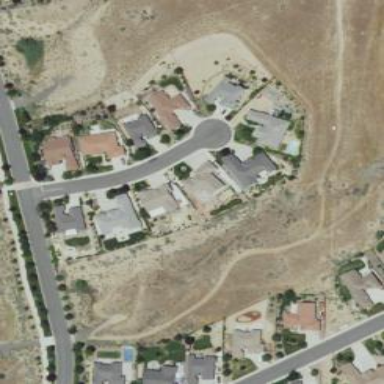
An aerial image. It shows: This residential area consists of single-family homes.